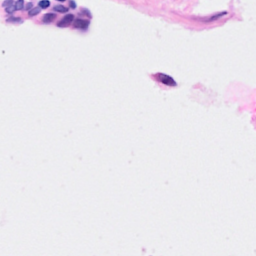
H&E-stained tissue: Breast